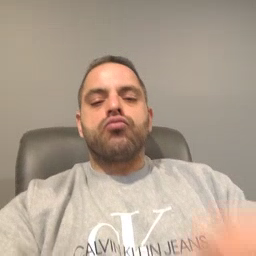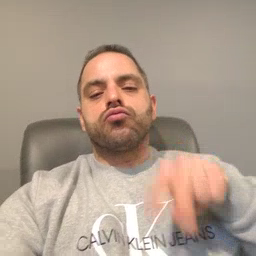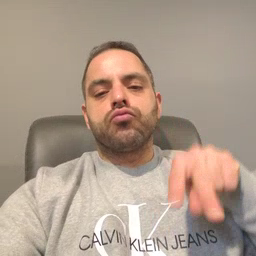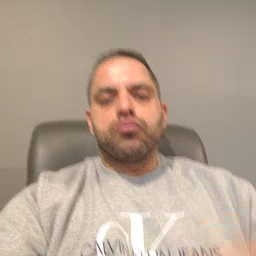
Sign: read